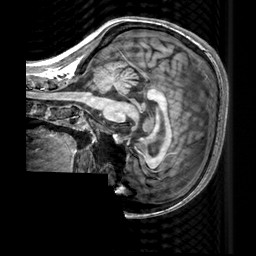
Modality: T1w
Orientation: sagittal
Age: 19
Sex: female
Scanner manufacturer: siemens
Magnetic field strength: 3 T
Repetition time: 2.3 s
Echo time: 0.00303 s